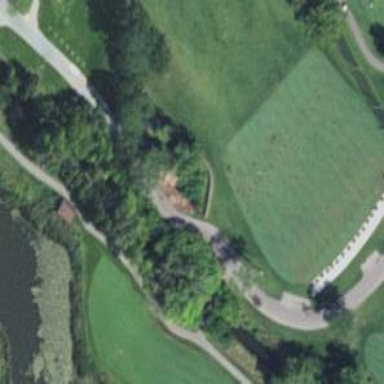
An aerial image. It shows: Grassy area designated as golf tee.